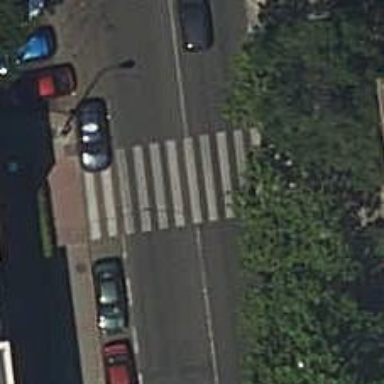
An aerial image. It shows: Uncontrolled footway crossing with markings.